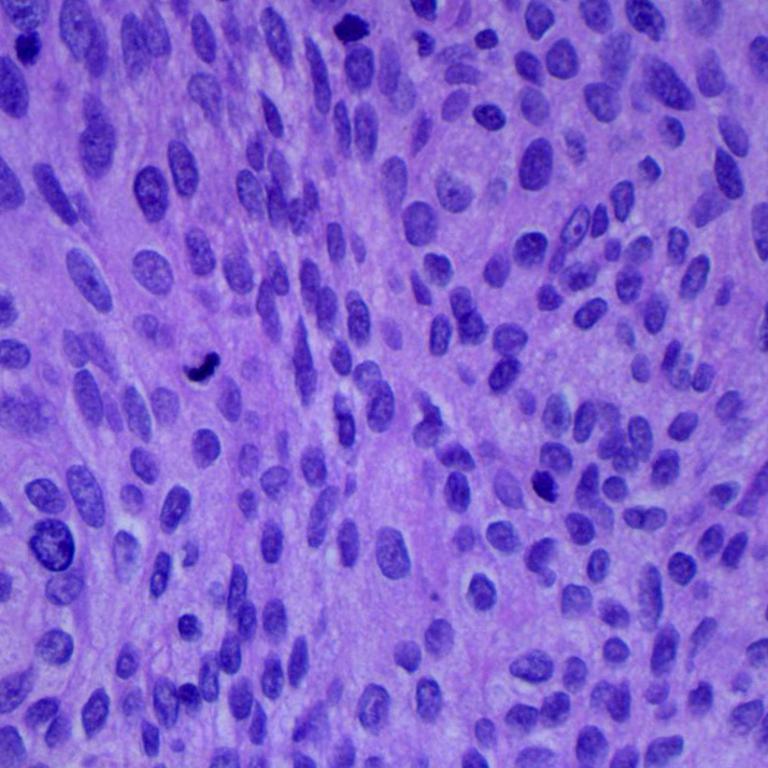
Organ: lung
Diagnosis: squamous carcinomas